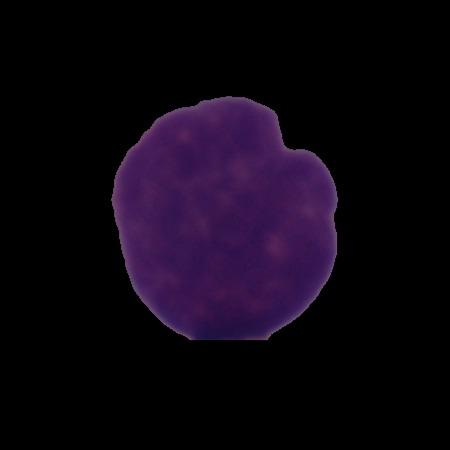
Label: cancer